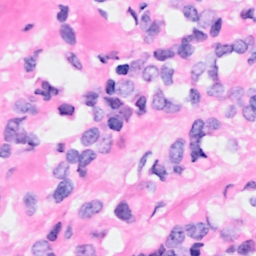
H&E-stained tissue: Breast